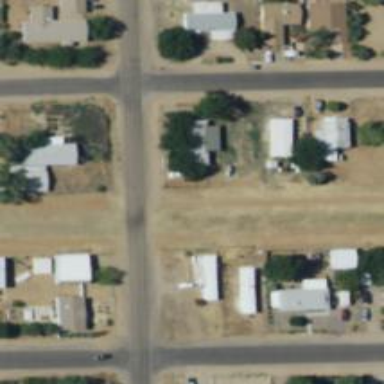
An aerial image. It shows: Alleyway designated as service road.